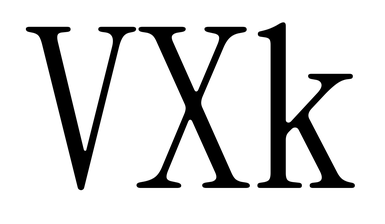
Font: InstrumentSerif-Regular